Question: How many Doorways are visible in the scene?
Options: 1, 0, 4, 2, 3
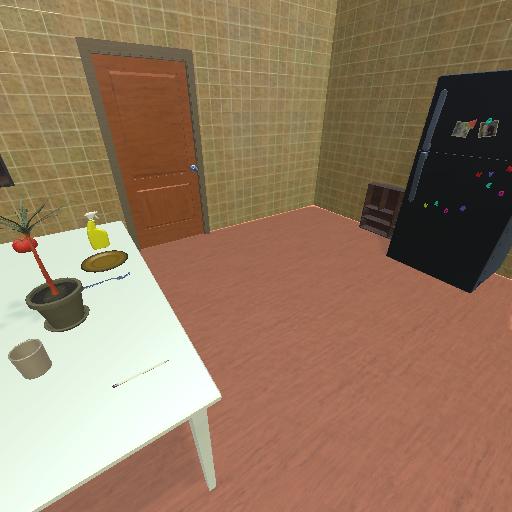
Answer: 1